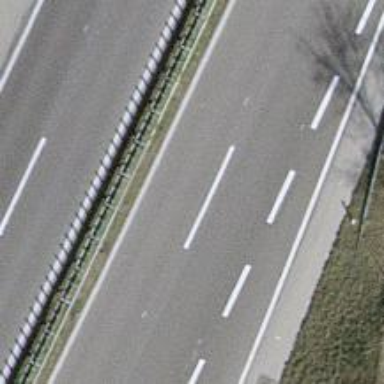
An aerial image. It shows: Asphalt motorway.